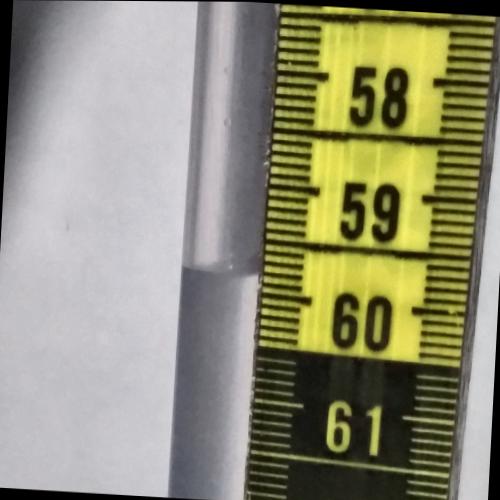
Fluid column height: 59.8 cm